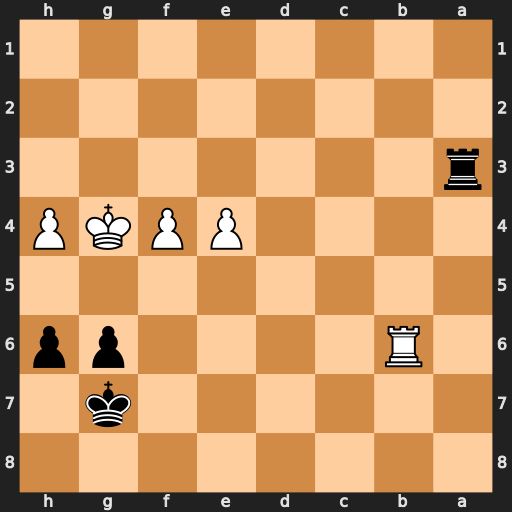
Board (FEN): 8/6k1/1R4pp/8/4PPKP/r7/8/8
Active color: b
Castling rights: -
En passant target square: -
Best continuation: h5+ Kg5 Rg3#